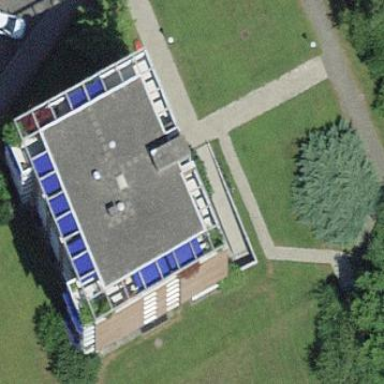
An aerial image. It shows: Building with flat roof.